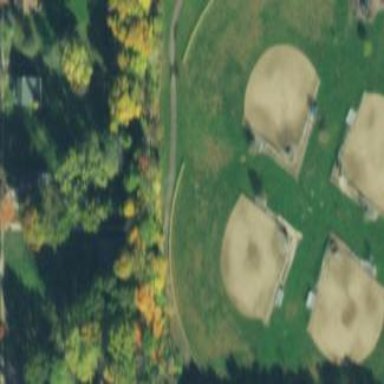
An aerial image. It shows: Baseball pitch for leisure land.